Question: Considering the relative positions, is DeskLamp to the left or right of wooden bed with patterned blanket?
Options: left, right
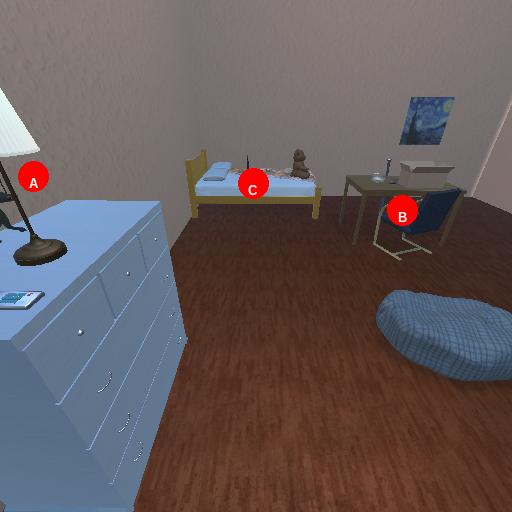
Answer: left